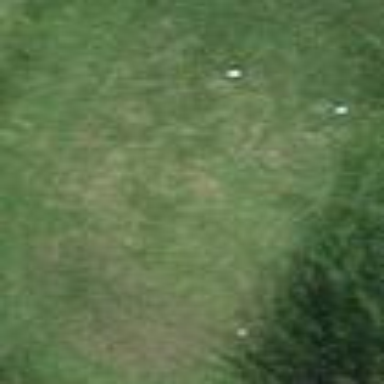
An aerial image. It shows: Golf tee area with grass surface.